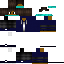
A male human skin with medium skin, wearing brown long hair dressed in a blue hoodie and black pants, featuring a closed mouth.